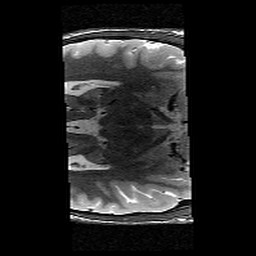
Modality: T2w
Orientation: axial
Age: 13
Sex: male
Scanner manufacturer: siemens
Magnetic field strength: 3 T
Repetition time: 9.23 s
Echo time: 0.067 s